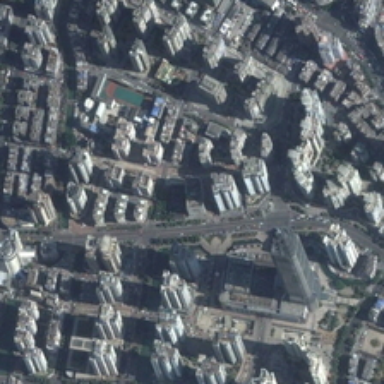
Many buildings are in a commercial area .